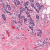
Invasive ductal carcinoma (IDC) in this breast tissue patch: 1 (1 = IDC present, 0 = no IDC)